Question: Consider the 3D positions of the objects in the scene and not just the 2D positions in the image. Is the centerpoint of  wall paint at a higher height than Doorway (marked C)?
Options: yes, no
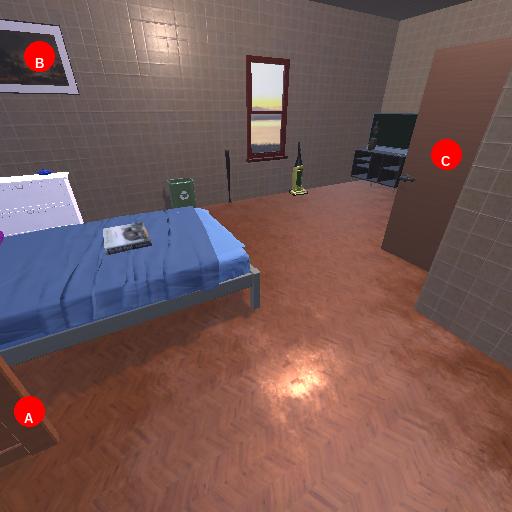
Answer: yes